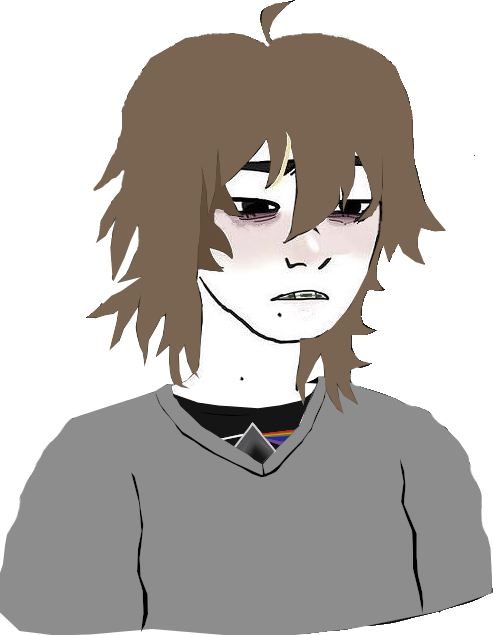
Label: 5_Twinkjak